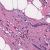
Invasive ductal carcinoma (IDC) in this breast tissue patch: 1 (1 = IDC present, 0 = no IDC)